Question: Have a 'div' element fixed to the side of my webpage with a bunch of years in it. It has 'overflow-y: hidden' for default and then, on ':hover', 'overflow-y: auto'.
When I mouse over the element, all the content bumps to the left 17px (width of scrollbar) because of it being centered.
I've looked for a solution and found <URL> on The Stack, but the solutions only apply to problems involving the entire window.
CSS posted below, the relevant HTML only has the DIV container and .year elements but if you want it I can throw it up here as well. Pic comparison isn't centered properly but still shows the issue.

'''
.sideBar {
background-color: #ff9900;
height: 150px;
width: 200px;
overflow-y: hidden;
}
.sideBar:hover {
overflow-y: auto;
}
.year, .h2year {
text-align: center;
margin: 1em 0;
}
.year:hover {
font-weight: bold;
}
'''
'''
<div class="sideBar" id="yearsBar">
<div>
<h2 class="h2year">Years</h2>
<p class="year" id="2015">2015</p>
<p class="year" id="2014">2014</p>
<p class="year" id="2013">2013</p>
<p class="year" id="2012">2012</p>
<p class="year" id="2011">2011</p>
<p class="year" id="2010">2010</p>
</div>
</div>
'''
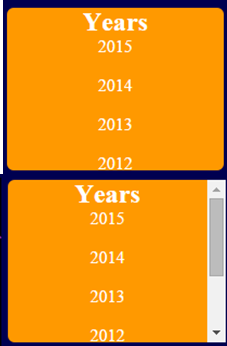
Answer: You can use an inner wrapper (you already had a 'div'). Then,
- - - 'overflow-y: scroll'':hover'
'''
#outer-wrapper {
height: 150px;
overflow: hidden;
display: inline-block;
}
#outer-wrapper:hover {
overflow-y: scroll;
}
#inner-wrapperv {
width: 200px;
}
'''
'''
.sideBar {
background-color: #ff9900;
height: 150px;
overflow: hidden;
display: inline-block;
}
.sideBar:hover {
overflow-y: scroll;
}
.sideBar > div {
width: 200px;
}
.year, .h2year {
text-align: center;
margin: 1em 0;
}
.year:hover {
font-weight: bold;
}
'''
'''
<div class="sideBar" id="yearsBar">
<div>
<h2 class="h2year">Years</h2>
<p class="year" id="2015">2015</p>
<p class="year" id="2014">2014</p>
<p class="year" id="2013">2013</p>
<p class="year" id="2012">2012</p>
<p class="year" id="2011">2011</p>
<p class="year" id="2010">2010</p>
</div>
</div>
'''
At least, it works on Firefox, Chrome and IE8.